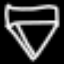
Label: diamond